Aerial crown-view tile of a tropical tree (Barro Colorado Island, Panama), acquired 20250512:
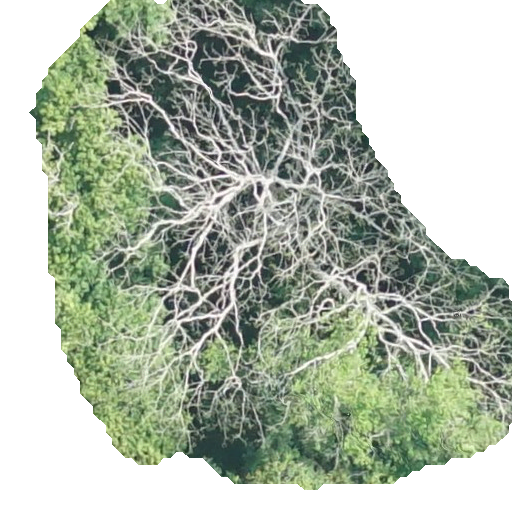
Species: Dipteryx oleifera
GBIF accepted scientific name: Dipteryx oleifera
Crown area: 253.628 m²